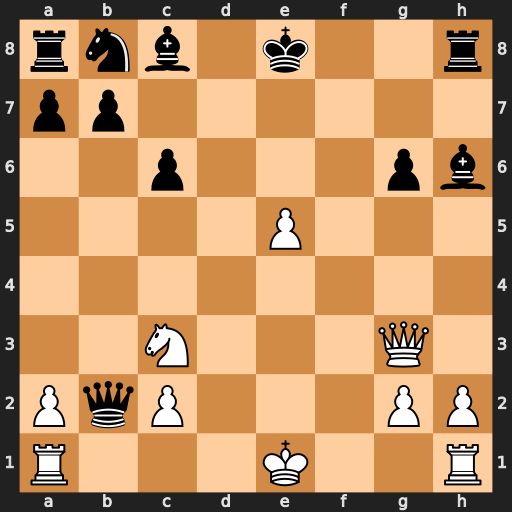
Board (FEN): rnb1k2r/pp6/2p3pb/4P3/8/2N3Q1/PqP3PP/R3K2R
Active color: w
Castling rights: KQkq
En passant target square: -
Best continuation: Qxg6+ Kd8 Qf6+